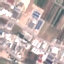
Land use / land cover class: Industrial